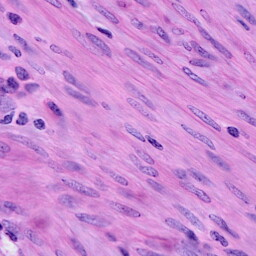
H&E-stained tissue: Cervix